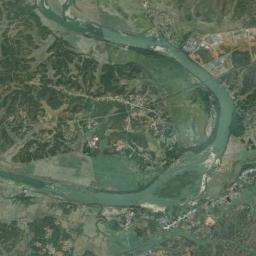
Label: river